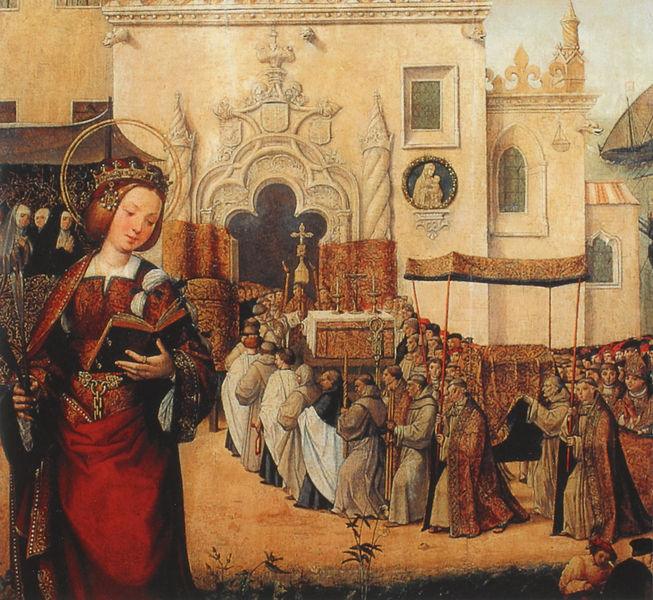
Titel: Auszug der hl. Aukta aus Köln und Ankunft in Madre de Deus
Institution: Lissabon, Museu Nacional de Arte Antiga
Schlagwörter: gemälde, himmel, ocker, stadt, blume, braun, fenster, frau, kleid, säule, tür, dame, rot, tuch, beige, feier, architektur, bibel, kirche, krone, bauch, tor, eingang, buch, medaillon, kreuz, türme, nonne, lilie, gedreht, altar, portal, prister, heiligenschein, sarg, nimbus, mittelalter, kapelle, mönch, baldachin, geistliche, mönche, prozession, umzug, konche, königin, heilige, heilig, maria, schrein, reliquie, himmelfahrt, zepter, zelt, maßwerk, kimmel, katholizismus, maurisch, pilger, nonnen, einzug, heilgenschein, wallfahrt, mauren, medaillen, preister, leichenzug, lesende frau, mönchen, church, holy, drei-konchen